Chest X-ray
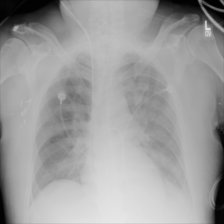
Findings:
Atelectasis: negative
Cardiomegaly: negative
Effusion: negative
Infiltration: negative
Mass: negative
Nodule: negative
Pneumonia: negative
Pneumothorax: negative
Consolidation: negative
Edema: negative
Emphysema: negative
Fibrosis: negative
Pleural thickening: negative
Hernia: negative